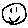
Label: smiley face